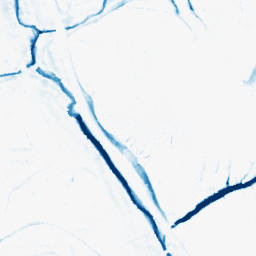
Category: morphological
Decomposition family: morphological_ellipse
Decomposition parameters: operation: closing
width: 10
height: 10
Upsampling method: bspline
Upsampling parameters: scale: 2
Upsampling scale: 2